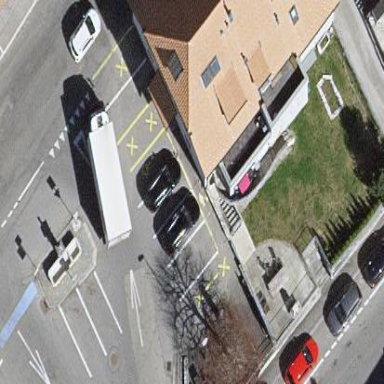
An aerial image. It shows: Street-side parking area.